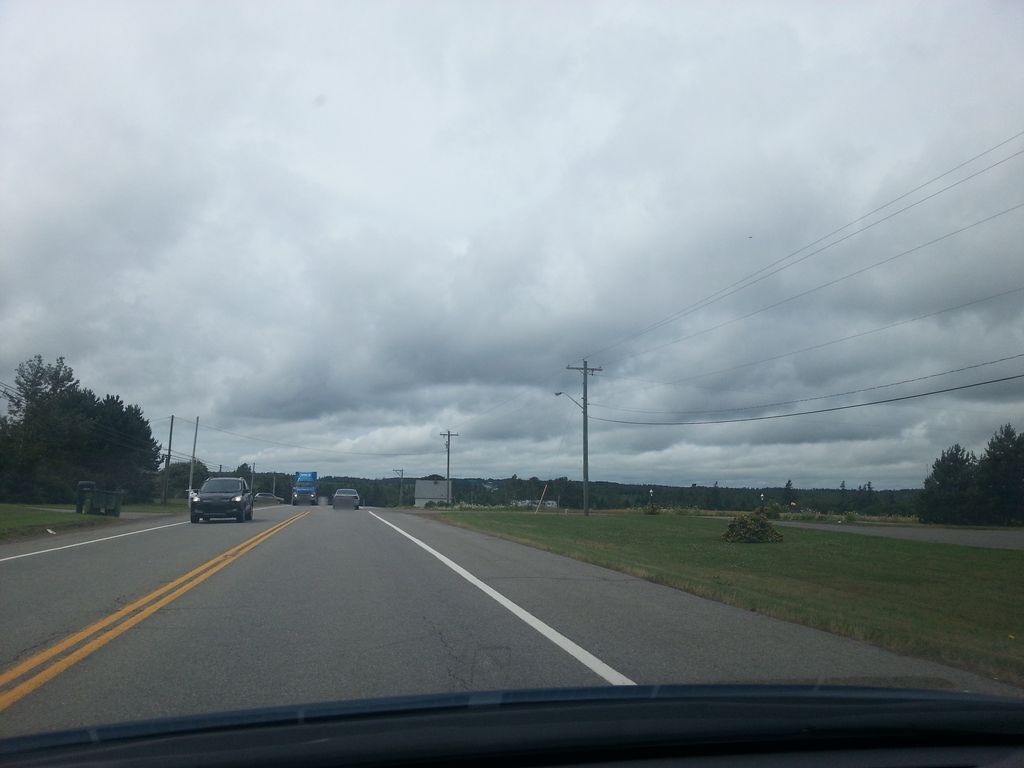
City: charlottetown